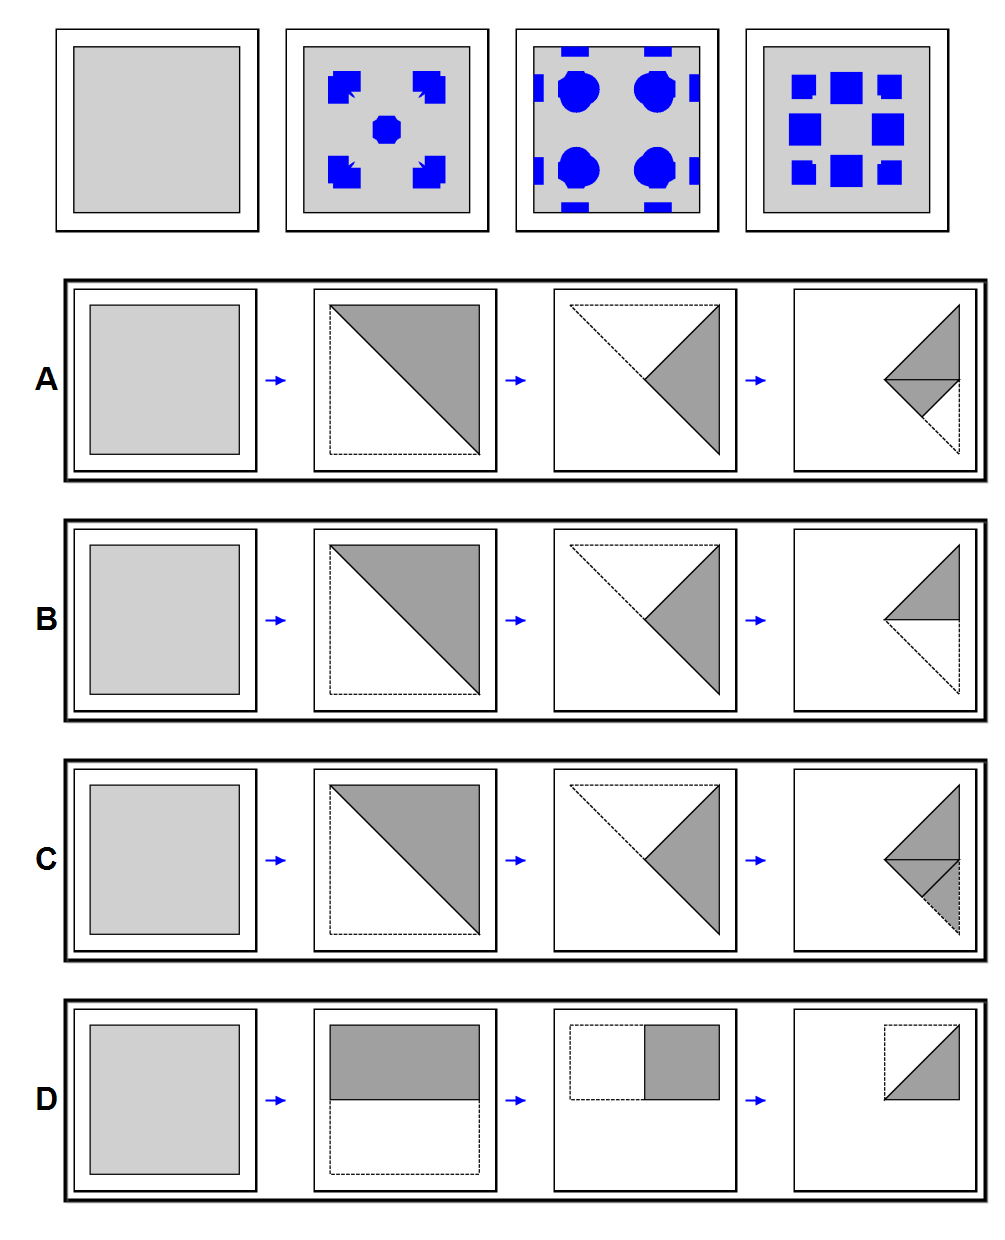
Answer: D